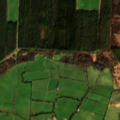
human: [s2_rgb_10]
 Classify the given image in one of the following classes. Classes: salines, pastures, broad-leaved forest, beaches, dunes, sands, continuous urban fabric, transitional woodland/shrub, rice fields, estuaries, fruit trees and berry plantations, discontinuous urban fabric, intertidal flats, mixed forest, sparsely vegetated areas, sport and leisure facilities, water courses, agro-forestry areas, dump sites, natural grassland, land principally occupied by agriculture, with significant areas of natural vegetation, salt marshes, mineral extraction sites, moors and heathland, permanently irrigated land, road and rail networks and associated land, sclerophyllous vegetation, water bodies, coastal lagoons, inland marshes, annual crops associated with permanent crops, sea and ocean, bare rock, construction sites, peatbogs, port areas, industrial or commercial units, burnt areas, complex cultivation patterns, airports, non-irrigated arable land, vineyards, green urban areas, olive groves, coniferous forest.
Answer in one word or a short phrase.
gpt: pastures, mixed forest, transitional woodland/shrub, peatbogs